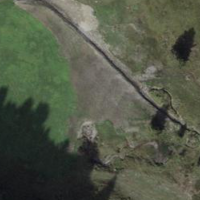
EUNIS habitat code: 26
Species observed at this site:
Aporia crataegi